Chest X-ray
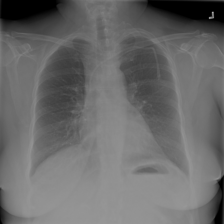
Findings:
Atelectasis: negative
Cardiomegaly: negative
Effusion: negative
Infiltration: negative
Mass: negative
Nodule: negative
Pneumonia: negative
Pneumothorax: negative
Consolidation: negative
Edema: negative
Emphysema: negative
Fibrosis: negative
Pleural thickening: positive
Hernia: negative